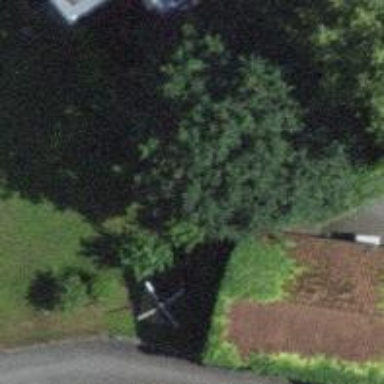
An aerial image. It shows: Group of garages.